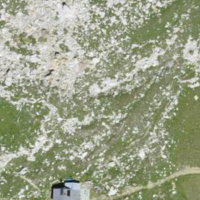
EUNIS habitat code: 48
Species observed at this site:
Dryas octopetala